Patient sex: M
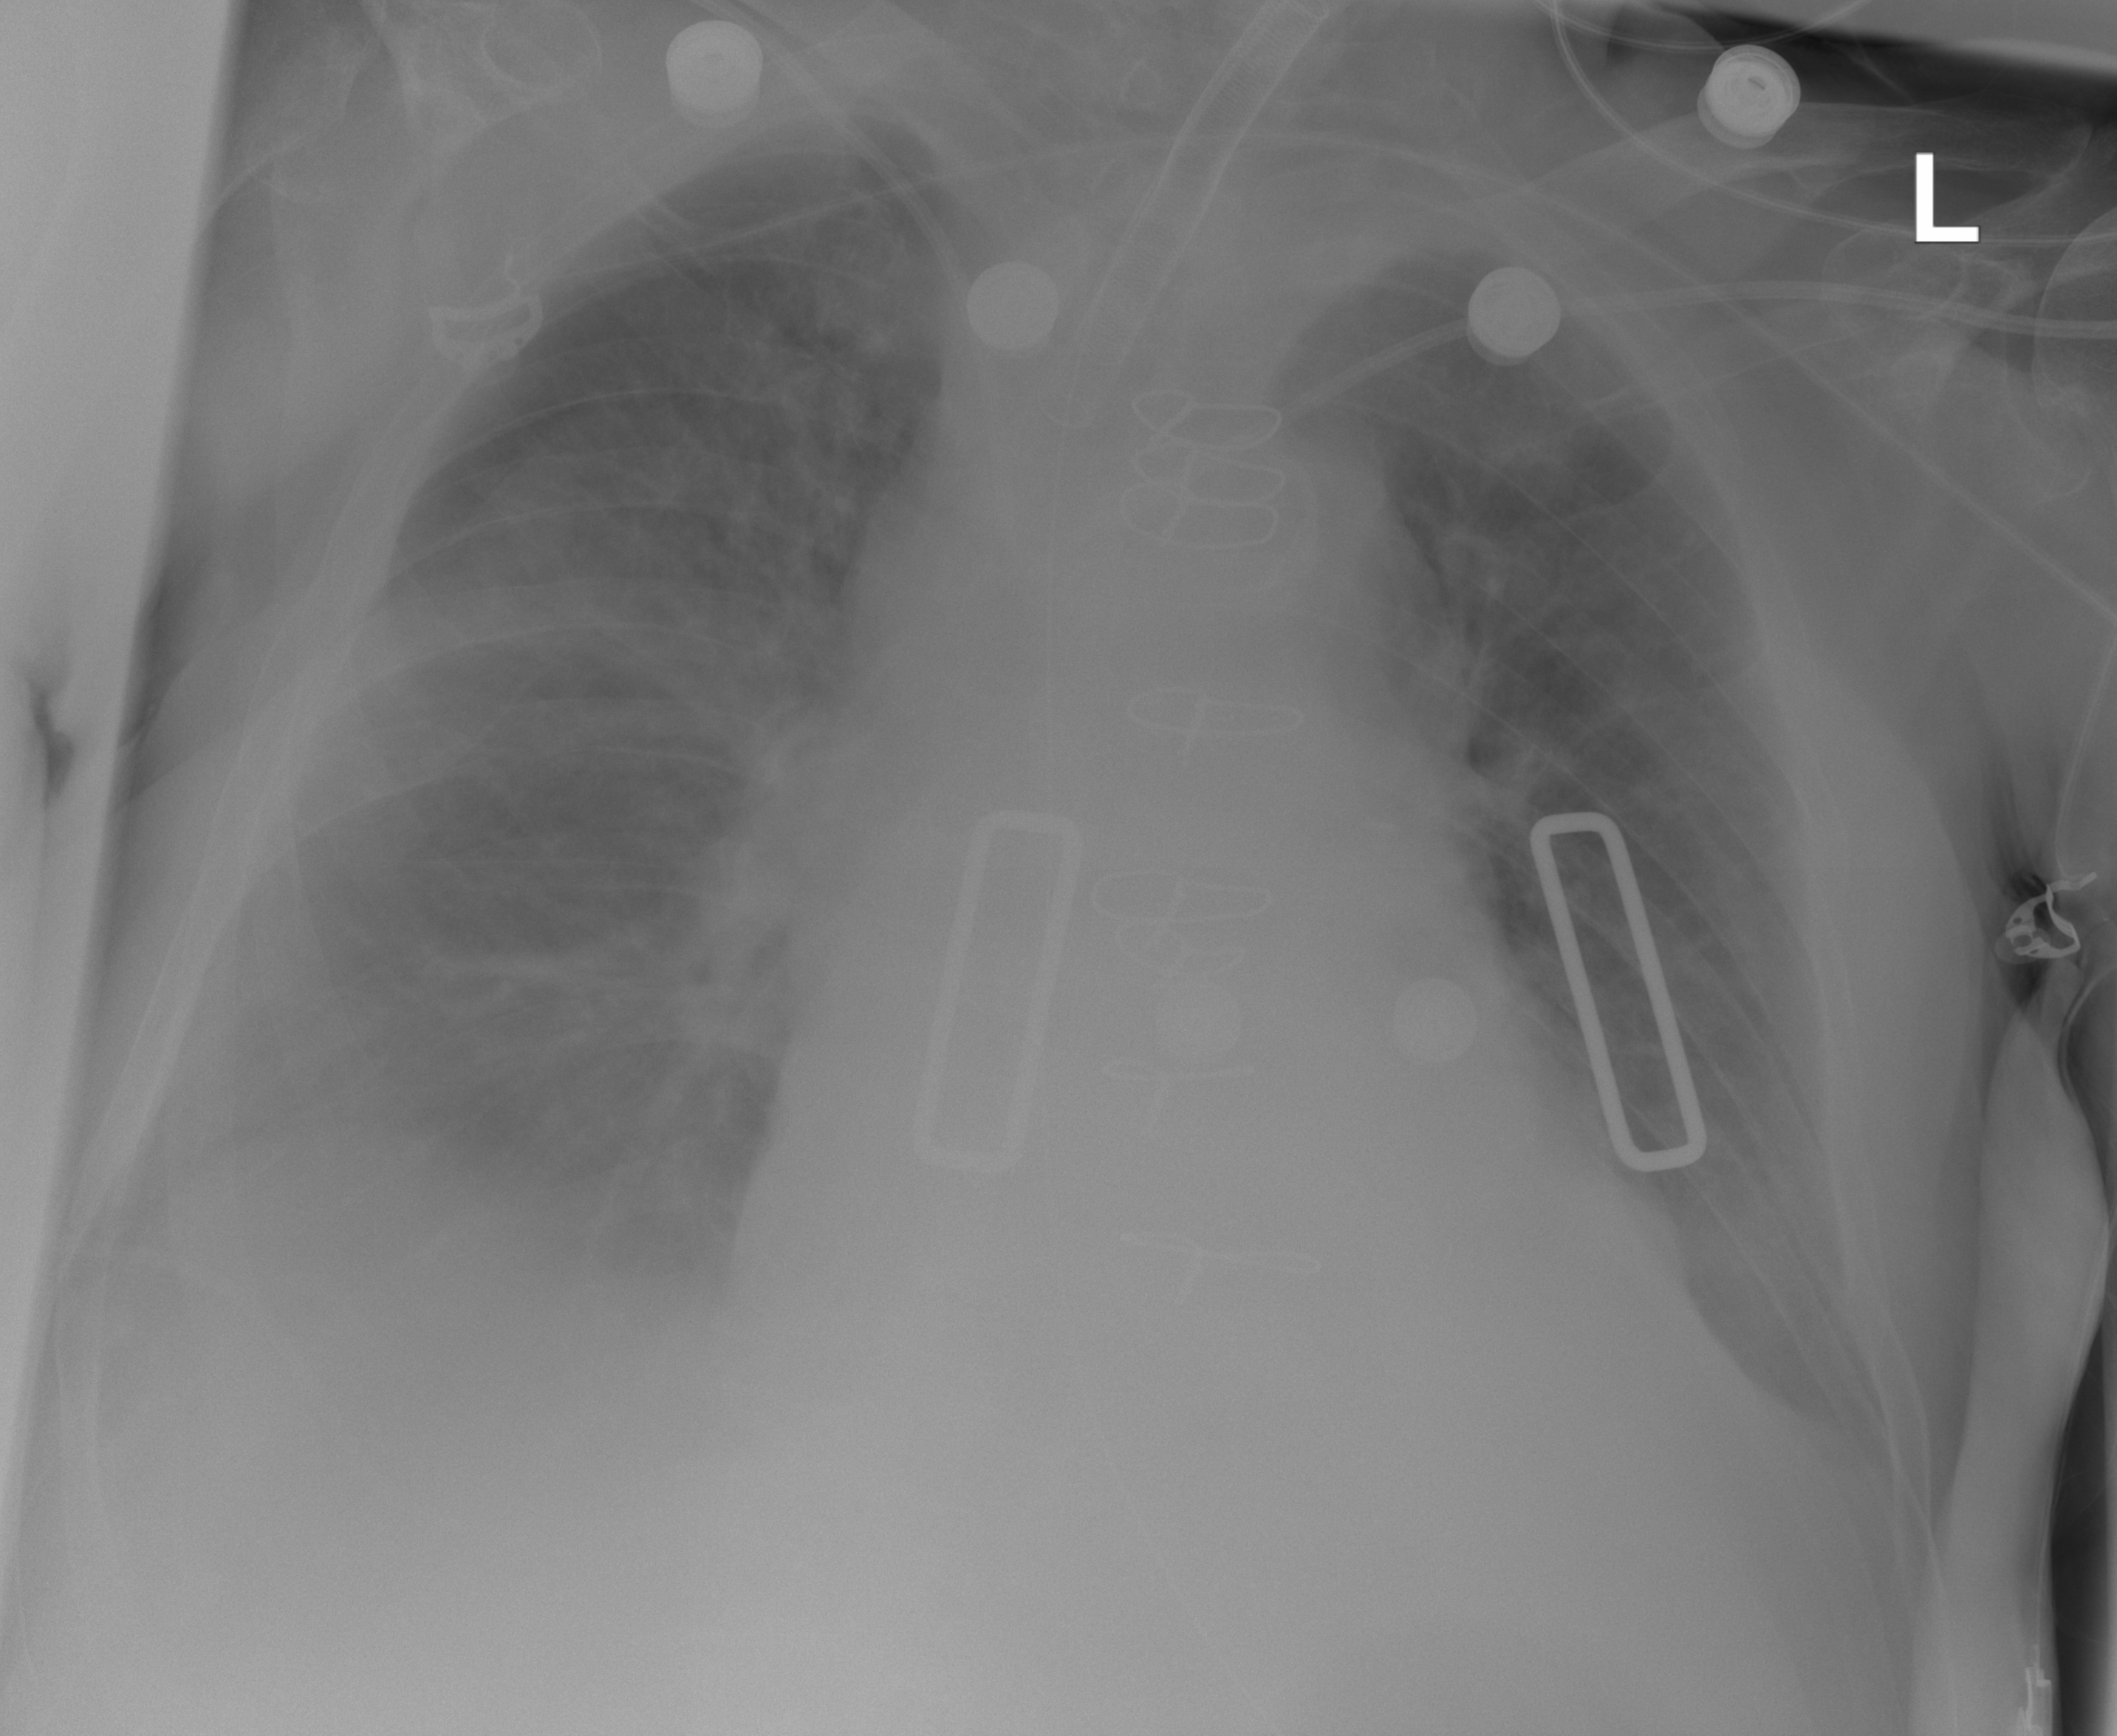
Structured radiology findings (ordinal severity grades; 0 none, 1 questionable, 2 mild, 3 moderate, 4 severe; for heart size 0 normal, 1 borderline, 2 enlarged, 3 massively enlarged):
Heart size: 2
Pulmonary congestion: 0
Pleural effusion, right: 2
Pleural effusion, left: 2
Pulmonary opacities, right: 0
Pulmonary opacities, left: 0
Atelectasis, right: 2
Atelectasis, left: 2